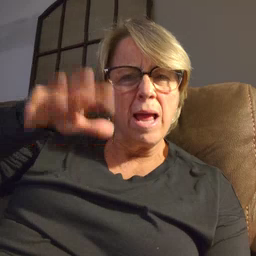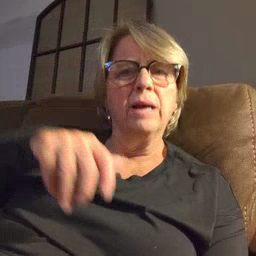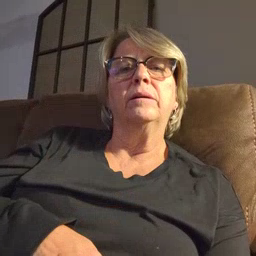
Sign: rain